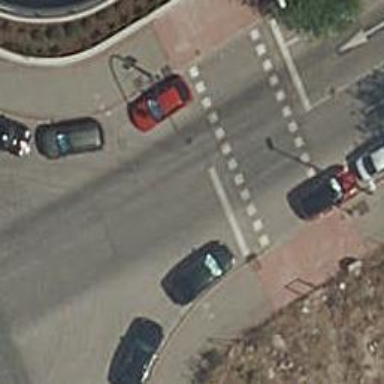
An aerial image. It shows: Zebra crossing on the road.